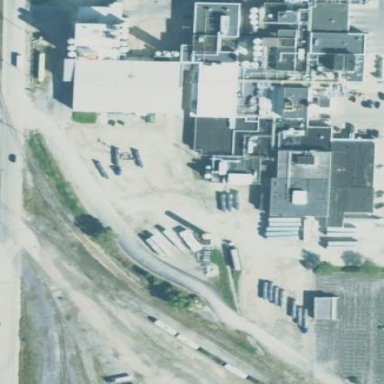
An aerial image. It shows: Industrial area with factory.